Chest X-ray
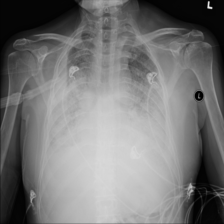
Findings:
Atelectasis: negative
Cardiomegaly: negative
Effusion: negative
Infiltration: positive
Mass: negative
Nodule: negative
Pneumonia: negative
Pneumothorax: negative
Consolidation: negative
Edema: negative
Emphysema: negative
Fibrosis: negative
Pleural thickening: negative
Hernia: negative